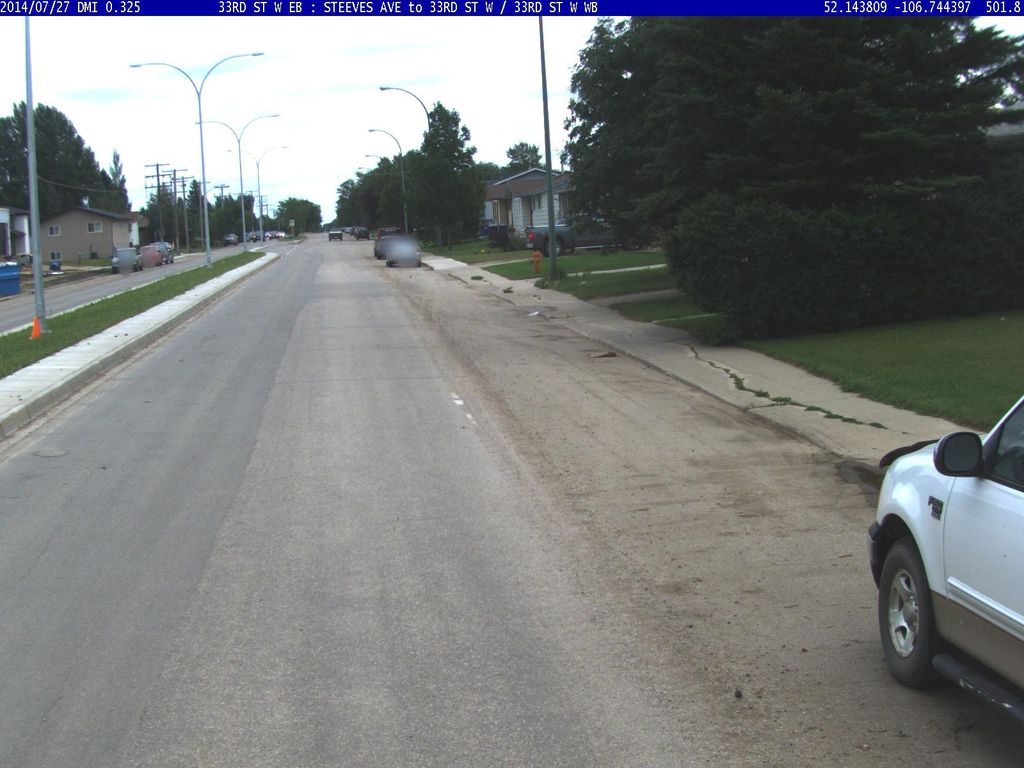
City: saskatoon